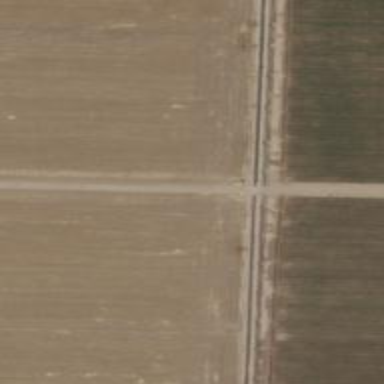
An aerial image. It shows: Irrigation culvert used for service.